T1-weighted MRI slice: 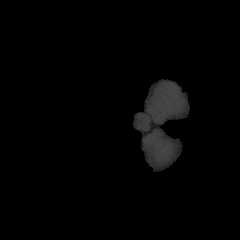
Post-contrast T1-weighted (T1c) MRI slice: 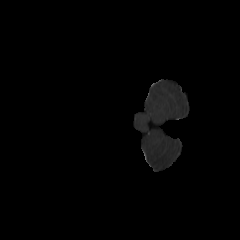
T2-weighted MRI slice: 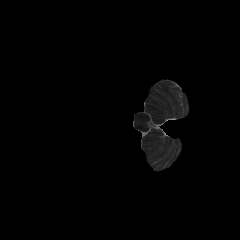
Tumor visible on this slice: no